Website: crate-barrel
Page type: billing-address
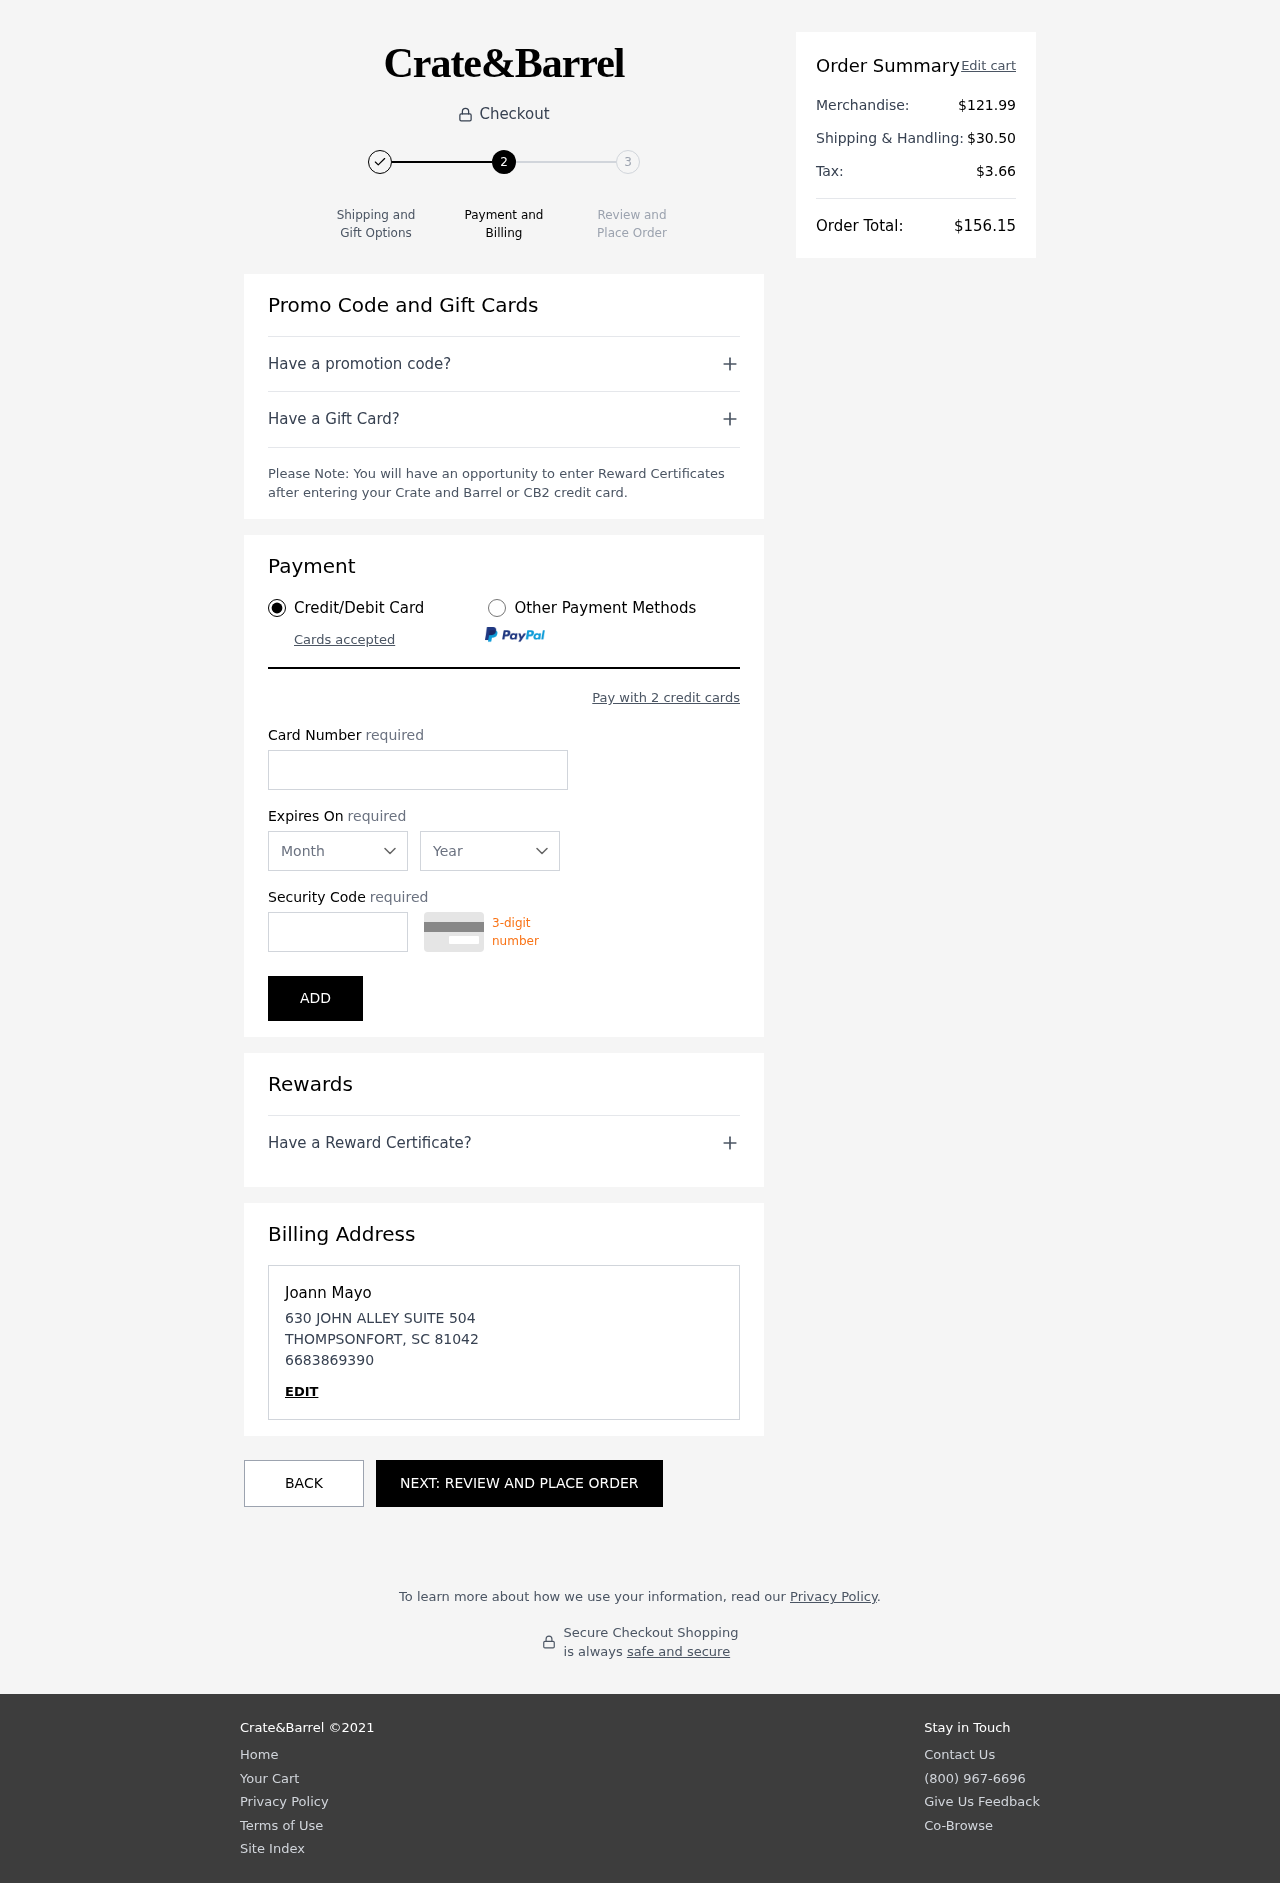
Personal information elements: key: PII_CARD_CVV
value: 016
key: PII_CARD_EXPIRY_MONTH
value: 03
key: PII_CARD_EXPIRY_YEAR
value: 29
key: PII_CARD_NUMBER
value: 2707 1418 5106 8696
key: PII_CITY
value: THOMPSONFORT
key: PII_FULLNAME
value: Joann Mayo
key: PII_PHONE
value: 6683869390
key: PII_POSTCODE
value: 81042
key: PII_STATE_ABBR
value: SC
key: PII_STREET
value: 630 JOHN ALLEY SUITE 504
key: PII_FIRSTNAME
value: Joann
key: PII_LASTNAME
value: Mayo
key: PII_PHONE_LINE
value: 9390
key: PII_PHONE_SUFFIX
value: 9390
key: PII_POSTCODE_FULL
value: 81042
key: PII_PHONE2
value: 6683869390
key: PII_PHONE3
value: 6683869390
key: PII_FULLNAME2
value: Joann Mayo
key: PII_FULLNAME3
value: Joann Mayo
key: PII_FIRSTNAME2
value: Joann
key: PII_FIRSTNAME3
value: Joann
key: PII_LASTNAME2
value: Mayo
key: PII_LASTNAME3
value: Mayo
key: PII_FIRSTNAME_DERIVED
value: Joann
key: PII_LASTNAME_DERIVED
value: Mayo
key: PII_PHONE_NUMERIC
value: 6683869390
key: PII_PHONE_LINE_NUMERIC
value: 9390
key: PII_PHONE_SUFFIX_NUMERIC
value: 9390
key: PII_POSTCODE_NUMERIC
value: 81042
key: PII_PHONE2_NUMERIC
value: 6683869390
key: PII_PHONE3_NUMERIC
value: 6683869390
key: PII_FULLNAME_DERIVED
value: Joann Mayo
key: PII_NAME_FULL_DERIVED
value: Joann Mayo
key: PII_PHONE_DIGITS
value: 6683869390
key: PII_PHONE_LAST4
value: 9390
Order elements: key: ORDER_SUBTOTAL
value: $121.99
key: ORDER_SHIPPING_COST
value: $30.50
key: ORDER_TAX
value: $3.66
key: ORDER_TOTAL
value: $156.15